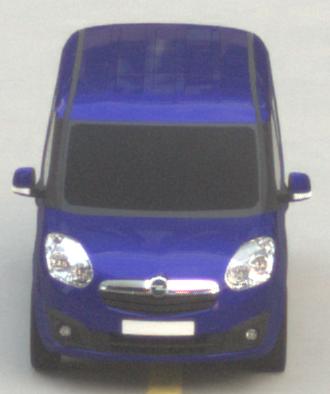
Make: Opel
Model: Combo Combi L1H1 1.4
Detailed model: Combo (D) Combi
Model produced from: 2012/01
Model produced until: 2013/11
Doors: 5
Color: blue
Road condition: dry road
Daytime: morning or afternoon
Contrast: low contrast